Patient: sex F, age 71
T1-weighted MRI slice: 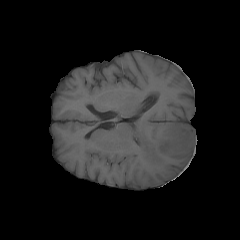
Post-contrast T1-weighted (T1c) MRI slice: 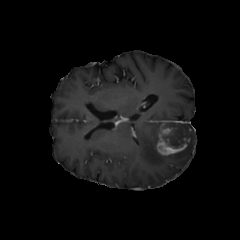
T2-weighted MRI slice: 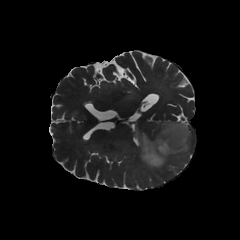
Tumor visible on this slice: yes
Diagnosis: Glioblastoma, IDH-wildtype
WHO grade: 4